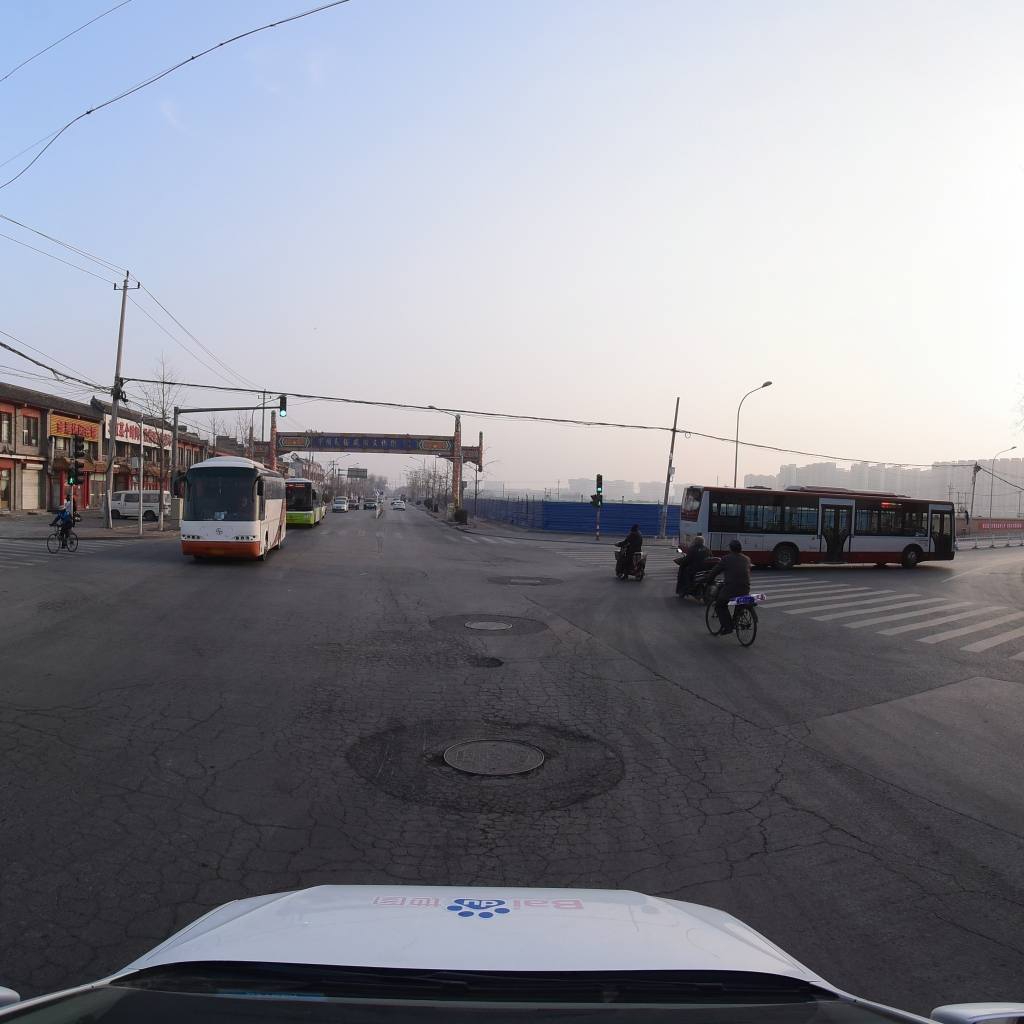
Region: Fengtai
Road damage annotations: pothole, alligator crack, manhole cover, manhole cover, manhole cover